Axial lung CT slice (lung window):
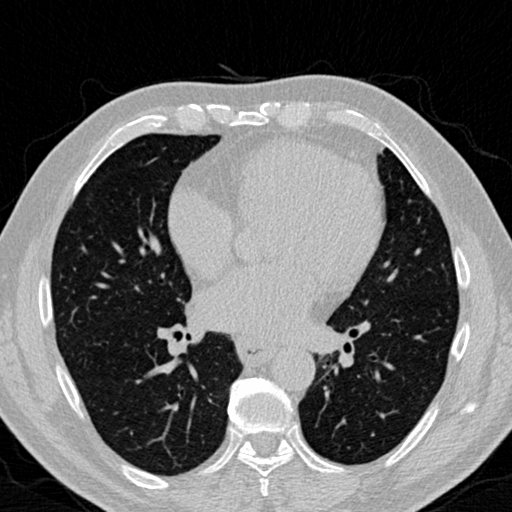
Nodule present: no